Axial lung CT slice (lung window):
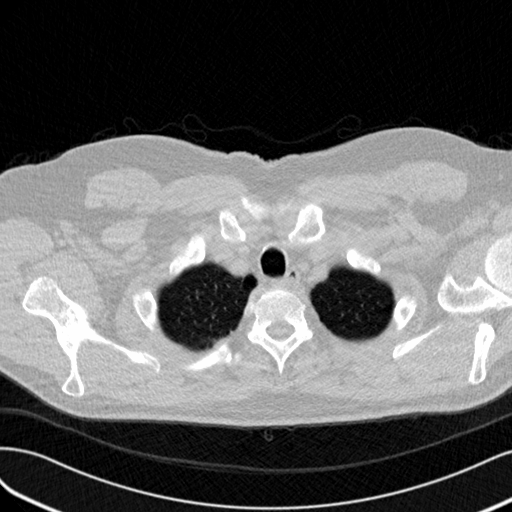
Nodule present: no